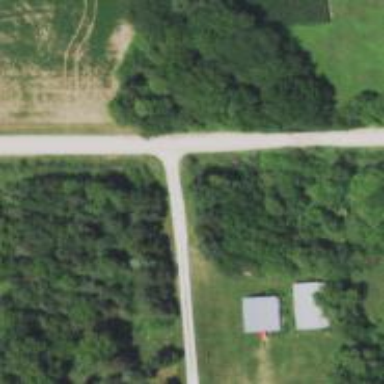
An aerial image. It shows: Unclassified road.